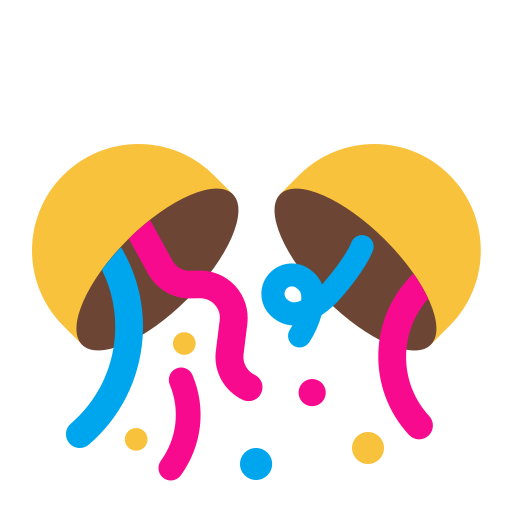
confetti ball flat